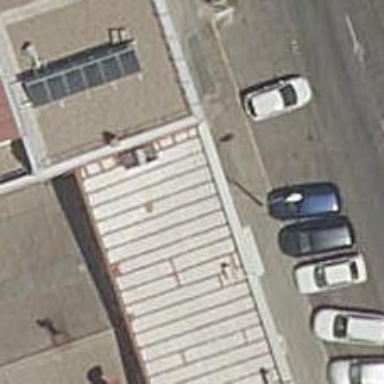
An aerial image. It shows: Car repair shop.